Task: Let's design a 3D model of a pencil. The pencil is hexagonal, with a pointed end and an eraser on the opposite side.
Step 86:
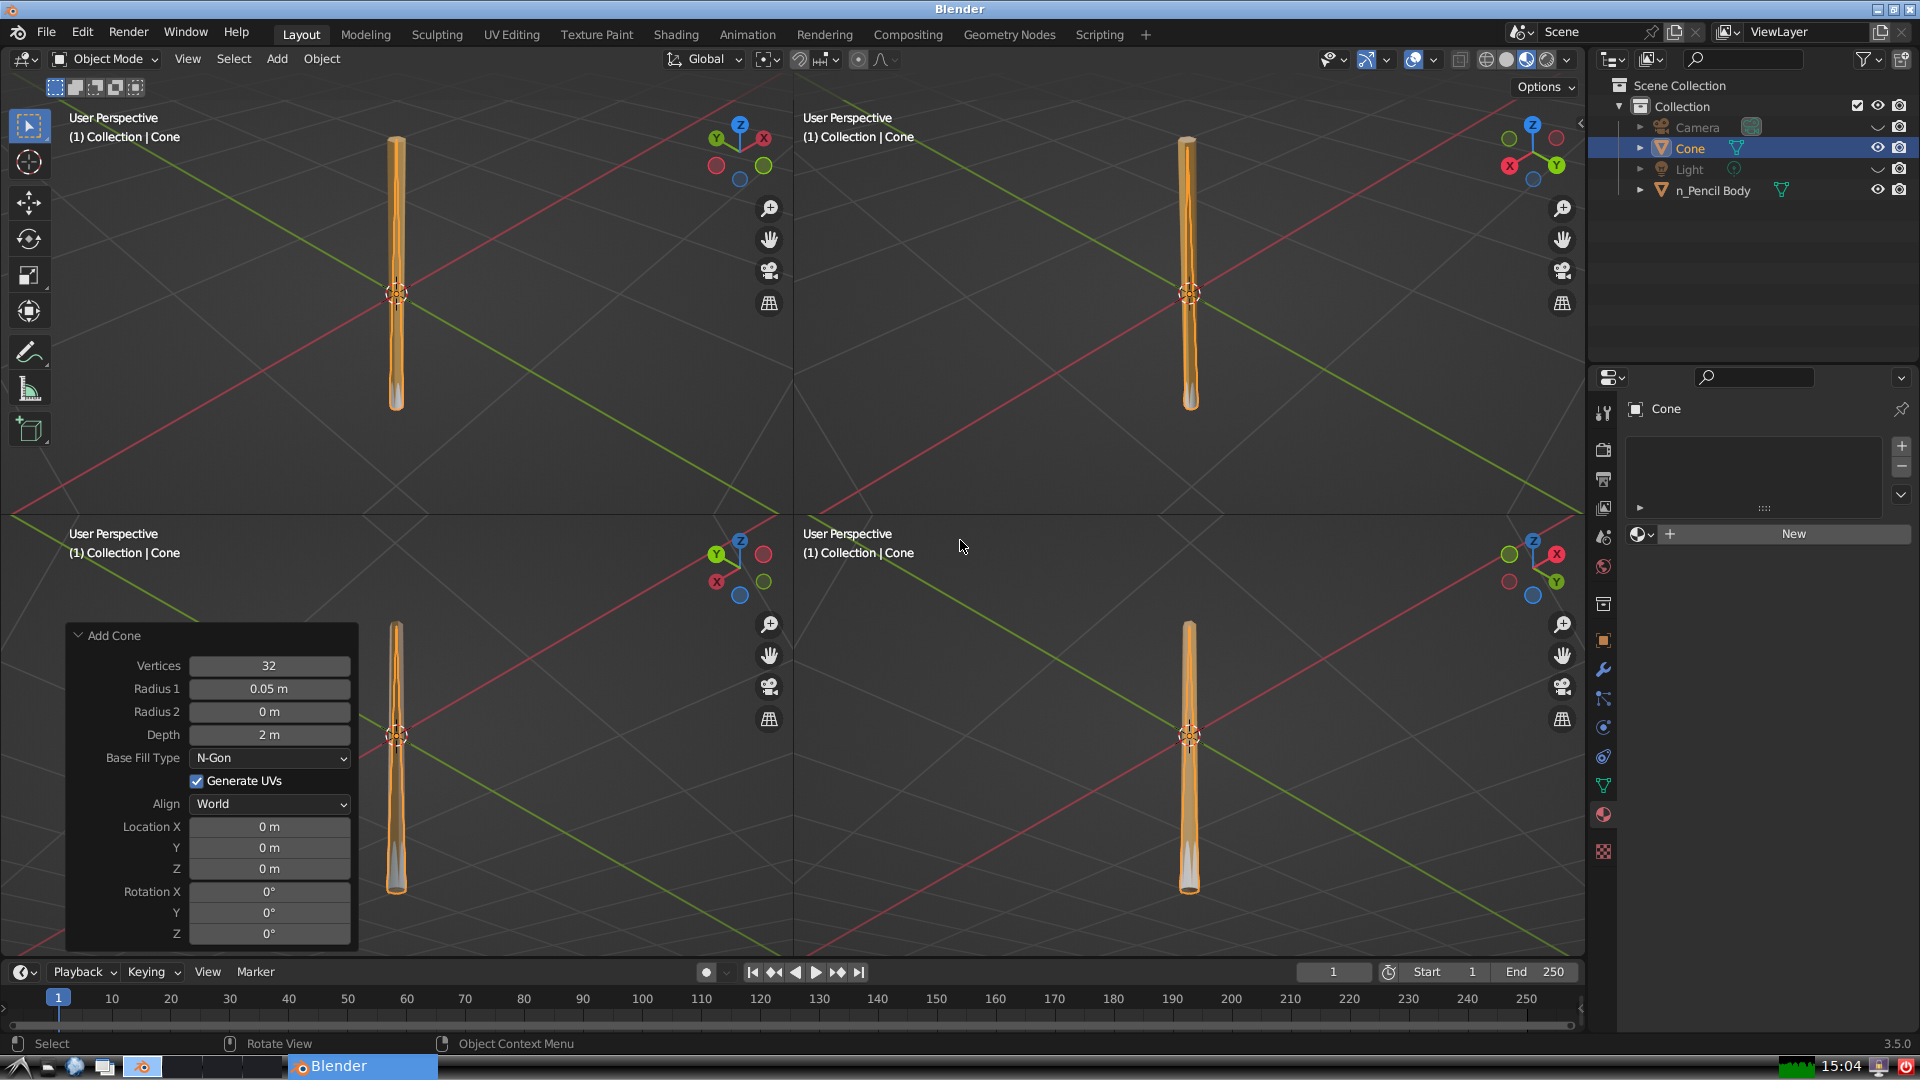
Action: {"mouse_move": [270, 735]}